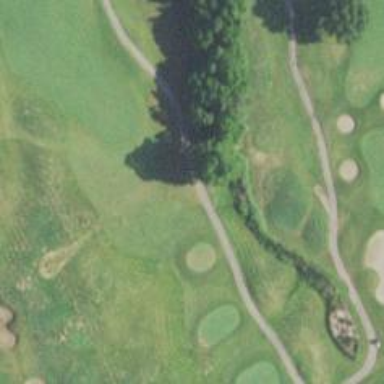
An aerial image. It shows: Path for both roads and golfers.